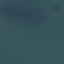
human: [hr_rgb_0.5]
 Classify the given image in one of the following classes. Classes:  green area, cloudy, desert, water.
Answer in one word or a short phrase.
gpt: water